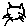
Label: cat